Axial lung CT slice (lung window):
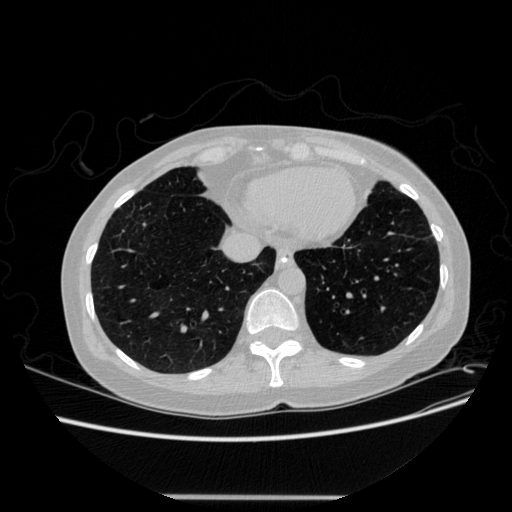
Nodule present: no